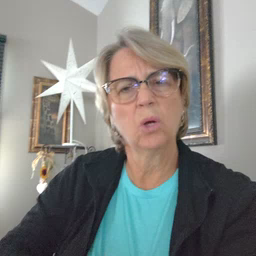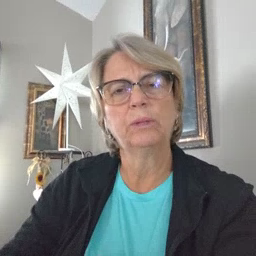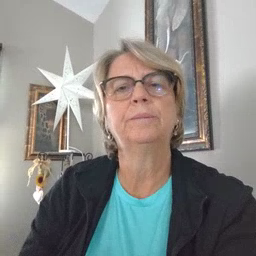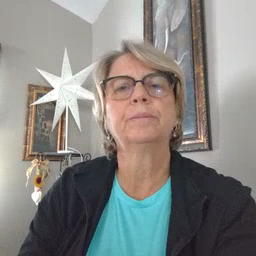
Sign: hungry